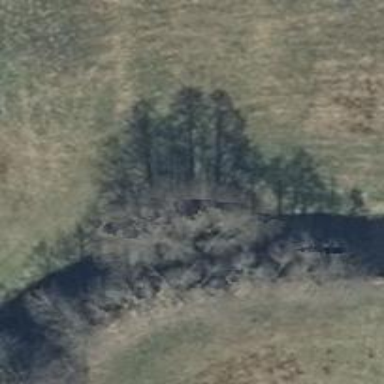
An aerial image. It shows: Deciduous broadleaved tree.